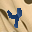
Label: 4